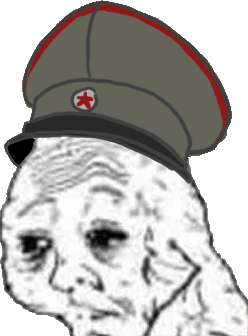
Label: 5_Yes_Honey